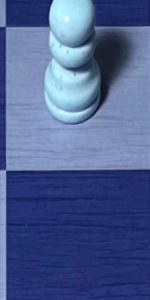
Label: Empty